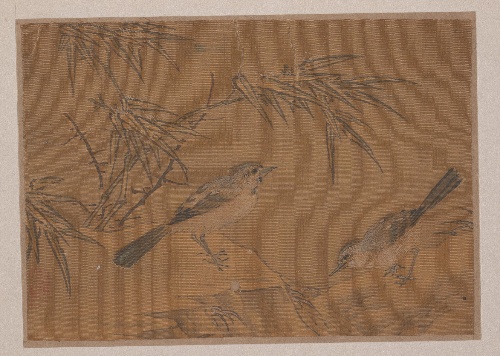
Artist: Unidentified artist
Object type: Album leaf
Classification: Paintings
Medium: Miniature from album of eleven paintings; ink and color on silk
Culture: China
Period: Ming (1368–1644) or Qing (1644–1911) dynasty
Dimensions: 5 x 6 3/4 in. (12.7 x 17.1 cm)
Department: Asian Art
Credit line: Rogers Fund, 1942
Accession year: 1942
Repository: Metropolitan Museum of Art, New York, NY
Tags: Birds|Bamboo